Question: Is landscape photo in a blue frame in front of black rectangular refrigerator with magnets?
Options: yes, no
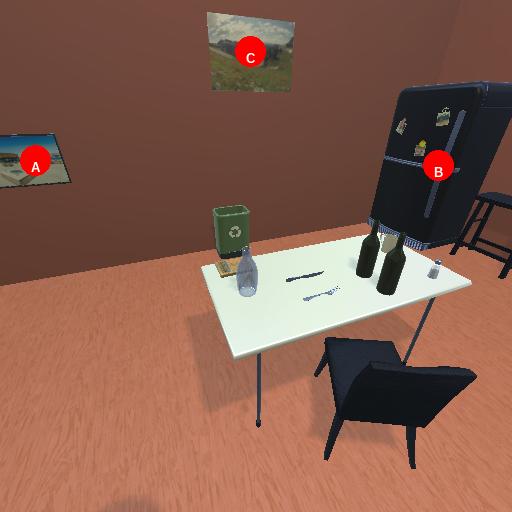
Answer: yes